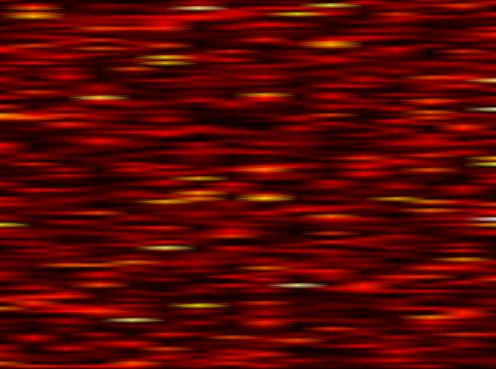
Label: WOLA